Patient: sex F, age 64
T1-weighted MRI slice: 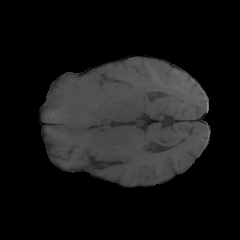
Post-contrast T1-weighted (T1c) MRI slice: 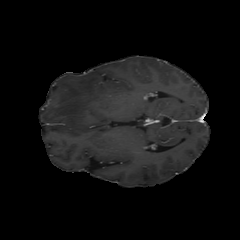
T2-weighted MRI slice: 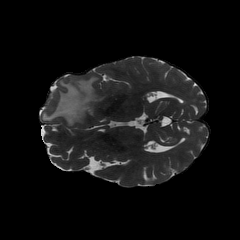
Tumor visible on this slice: yes
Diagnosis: Glioblastoma, IDH-wildtype
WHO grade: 4